Question: i am trying to run a sample of fencing in android. i am showing a fence with a radius of 2 meter on a google map and at the same time i am showing my current location with 2 meter radius.
as you can see in a below image that my current location ( in green ) is far from the fence ( in red ) but still neither my 'Geofence.GEOFENCE_TRANSITION_EXIT' nor 'IntentService' is not getting called.
even when i get entered into the fence nothing gets notified.

i have seen other threads but nothing is getting worked.
here are my basic settings
'''
<service
android:name=".GeofenceTransitionsIntentService"
android:exported="false"
>
</service>
'''
pending intent
'''
private PendingIntent getGeofenceTransitionPendingIntent() {
Intent intent = new Intent(this, GeofenceTransitionsIntentService.class);
return PendingIntent.getService(this, 0, intent, PendingIntent.FLAG_UPDATE_CURRENT);
}
'''
inside onConnected
'''
mGeofenceRequestIntent = getGeofenceTransitionPendingIntent();
LocationServices.GeofencingApi.addGeofences(mApiClient, mGeofenceList,
mGeofenceRequestIntent);
'''
i tried it with a BroadcastReceiver but no luck
'''
private PendingIntent getmGeofenceTransitionPendingIntentReceiver(){
if(mGeofenceRequestIntent!=null){
return mGeofenceRequestIntent;
}else{
Intent intent = new Intent(GEOFENCE_RECEIVER);
return PendingIntent.getBroadcast(this, 0, intent, PendingIntent.FLAG_UPDATE_CURRENT);
}
}
'''
inside my manifest file
'''
<receiver android:name=".GeofenceReceiver" android:exported="false">
<intent-filter>
<action android:name="com.geofence.georeceiver"/>
</intent-filter>
</receiver>
'''
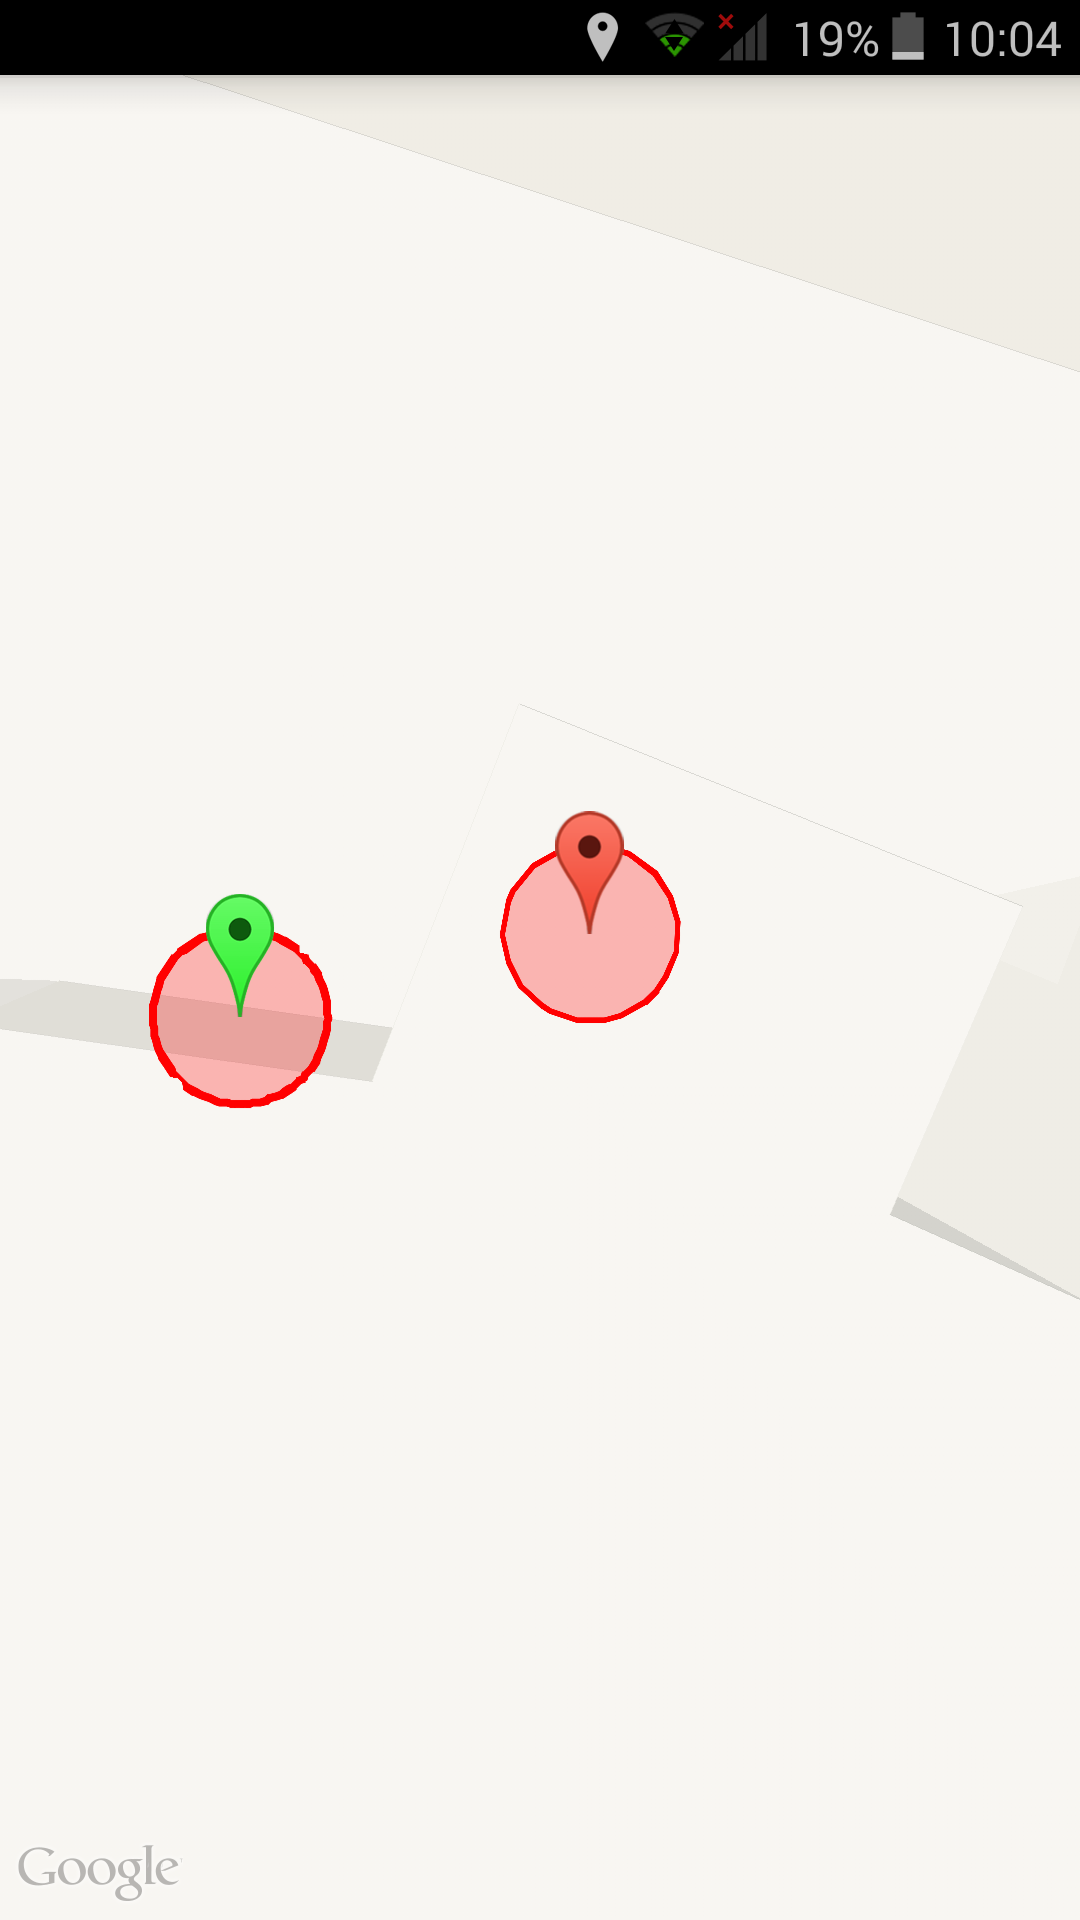
Answer: Your current radius should be less than the radius of the geofence. The ENTERED event only triggers once your entire "radius circle" is inside that of the geofence.
Also 2m for a geofence is very small, and I would suggest at the very least +-10m.